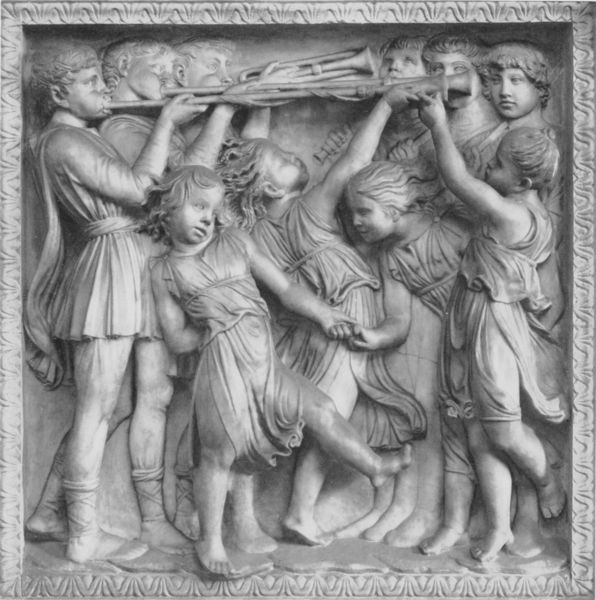
Titel: Cantoria
Künstler: Luca della Robbia
Institution: Florenz, Museo dell´Opera del Duomo
Schlagwörter: mädchen, bewegung, kleider, männer, stützen, gürtel, muster, ornament, tanz, falten, halten, rahmen, stein, haare, instrumente, musik, musiker, tanzen, locken, renaissance, kinder, engel, relief, italien, jungen, laufen, figuren, spielen, fotografie, spiel, schwarzweiß, florenz, posaunen, fanfaren, trompeten, putten, blasen, quadrat, campanile, quadratisch, bauplastik, trompete, jugendliche, bläser